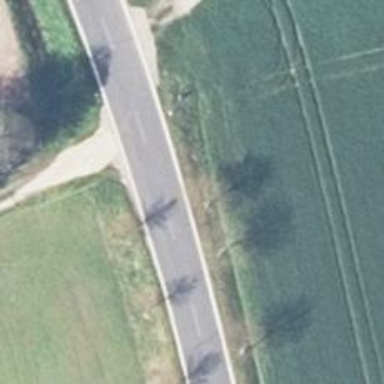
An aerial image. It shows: Row of trees in natural setting.